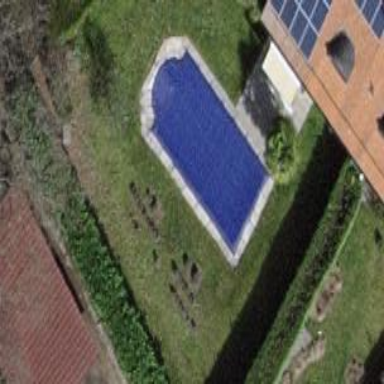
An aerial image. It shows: Swimming pool located in leisure land.